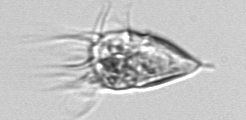
Label: Strombidium_morphotype1